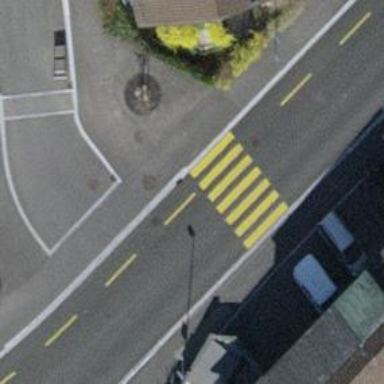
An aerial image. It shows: Secondary road with lane designated for cycling on the left side. The road surface is asphalt.